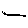
Label: bird